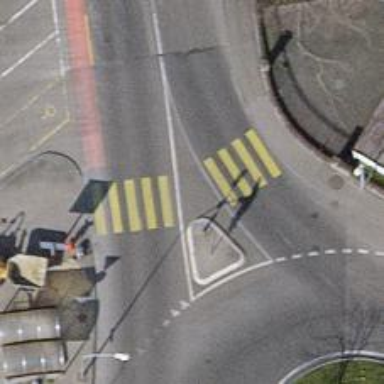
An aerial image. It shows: Asphalt footway with marked crossing and pedestrian island.